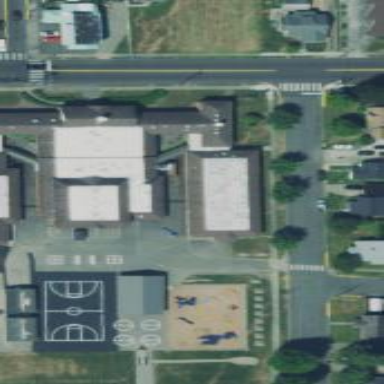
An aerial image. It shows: School building.